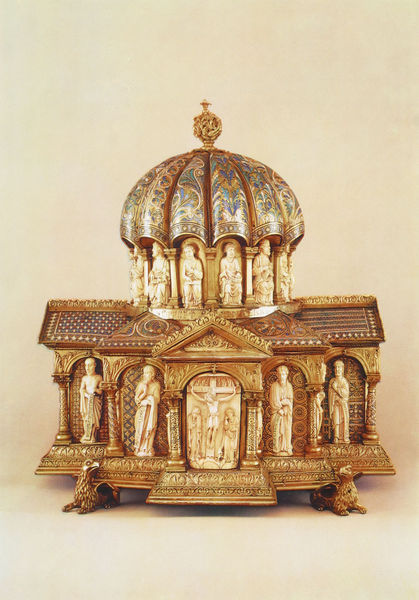
Titel: Das Kuppelreliquiar aus dem Welfenschatz
Institution: Berlin, Staatliche Museen - Preußischer Kulturbesitz
Schlagwörter: adler, blau, holz, marmor, säulen, tür, dach, haus, alt, johannes, kirche, gold, gotik, füße, farben, figuren, kuppel, verzierung, eingang, truhe, berlin, kreuz, schnitzerei, verziert, löwen, christus, grab, jesus, kreuzigung, tempel, heilige, schatulle, maria, goldschmiedekunst, email, schrein, reliquie, schnitzen, standbild, elfenbein, kasette, tympanon, apostel, welfen, reliquiar, reliquienschrein, scnitzerei, greife, byzant, relique, archebuse